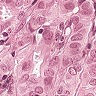
Metastatic tissue present: yes